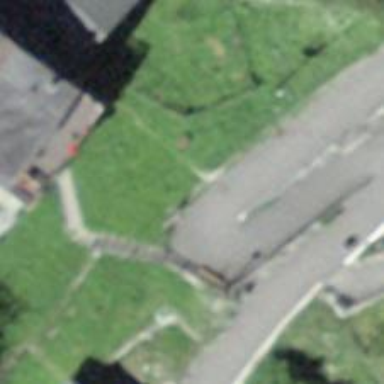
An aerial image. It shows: Bench.